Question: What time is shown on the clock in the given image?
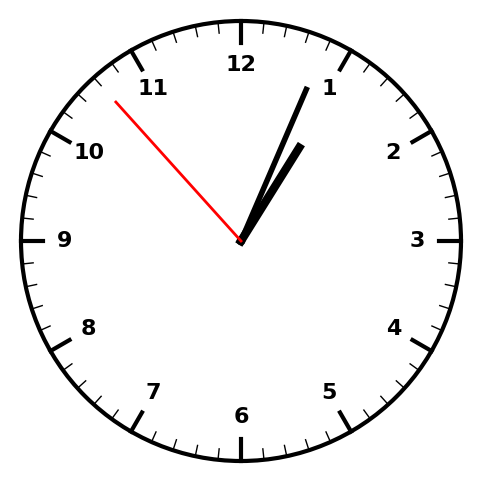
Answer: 01:03:53